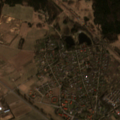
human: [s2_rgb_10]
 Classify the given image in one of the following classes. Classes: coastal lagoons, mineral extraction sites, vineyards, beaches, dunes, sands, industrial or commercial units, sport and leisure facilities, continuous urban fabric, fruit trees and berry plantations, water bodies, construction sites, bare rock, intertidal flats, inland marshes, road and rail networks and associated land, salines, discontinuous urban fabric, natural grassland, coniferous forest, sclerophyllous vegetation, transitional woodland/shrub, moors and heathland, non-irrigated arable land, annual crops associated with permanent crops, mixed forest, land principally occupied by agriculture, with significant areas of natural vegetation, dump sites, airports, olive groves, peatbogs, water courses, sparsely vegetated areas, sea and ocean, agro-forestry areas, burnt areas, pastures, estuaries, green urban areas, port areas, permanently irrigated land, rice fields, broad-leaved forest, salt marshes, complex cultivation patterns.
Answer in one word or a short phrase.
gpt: discontinuous urban fabric, non-irrigated arable land, complex cultivation patterns, land principally occupied by agriculture, with significant areas of natural vegetation, coniferous forest